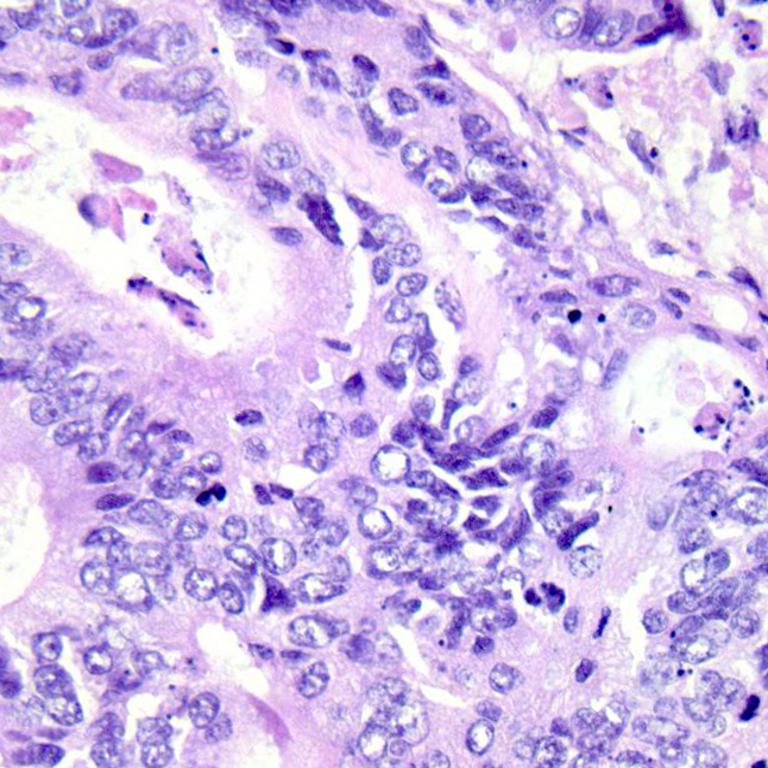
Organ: colon
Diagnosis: adenocarcinomas